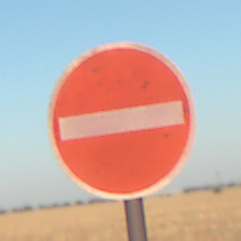
Verkehrszeichen: VerbotDerEinfahrt
Umgebung: Outdoor, Nature
Tageszeit: SunriseSunset
Wetter: Clear
Licht: Natural
Jahreszeit: NotSpecified
Kontrast: HighContrast